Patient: sex F, age 62
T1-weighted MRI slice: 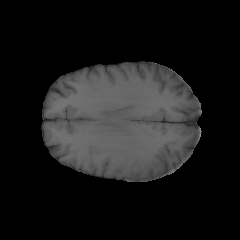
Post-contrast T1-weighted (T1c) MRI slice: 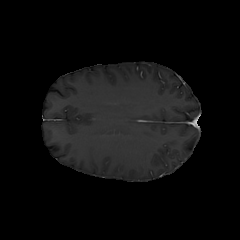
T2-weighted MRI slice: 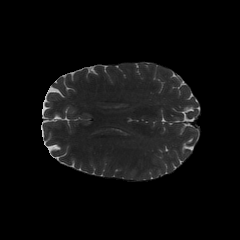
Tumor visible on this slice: no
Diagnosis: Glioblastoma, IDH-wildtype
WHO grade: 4